Interaction volume radius: 5 \u00c5
Interaction volume height: 30 \u00c5
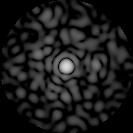
Disorder parameter: 0.8323